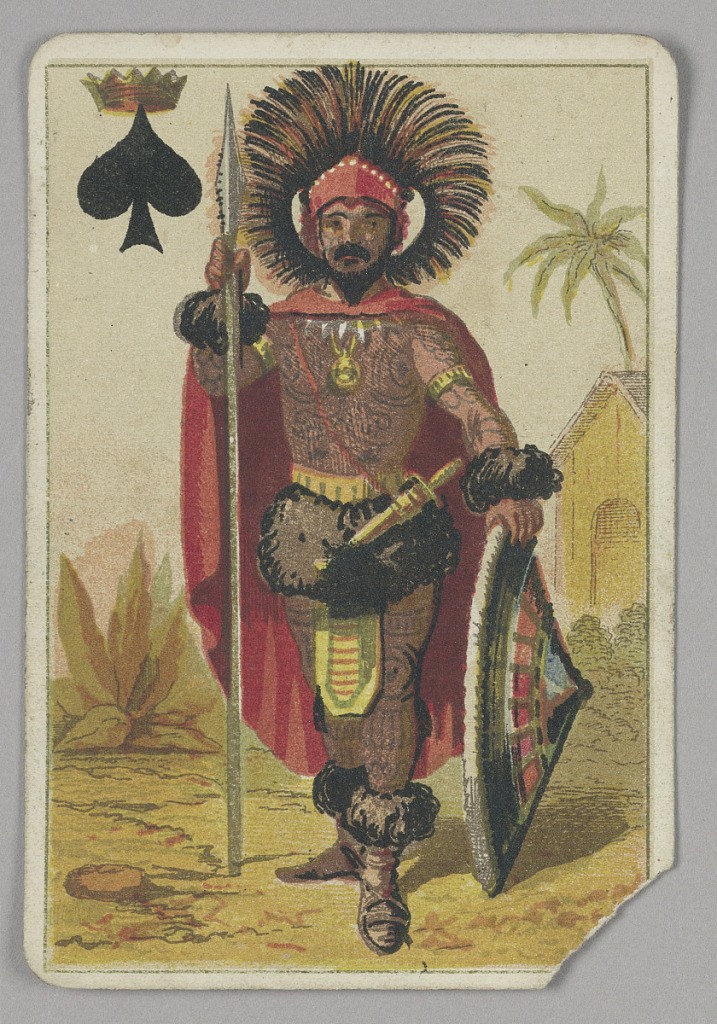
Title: King of Spades
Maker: E. Le Tellier, French, active late 19th century
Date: late 19th century
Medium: Lithograph on paper
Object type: Playing card
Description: King of Spades court playing card from a pack of transformation playing cards. A colorful African chief figure shown in traditional costume, holding a spear and shield and with a large headdress. His body is covered with tattoos. Exotic landscape in background. At upper left, a spade topped with a crown.